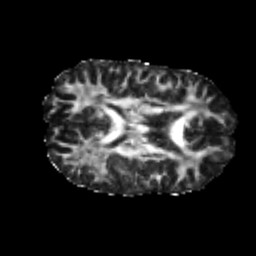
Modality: FA
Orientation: axial
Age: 24
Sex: male
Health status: healthy
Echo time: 0.074 s